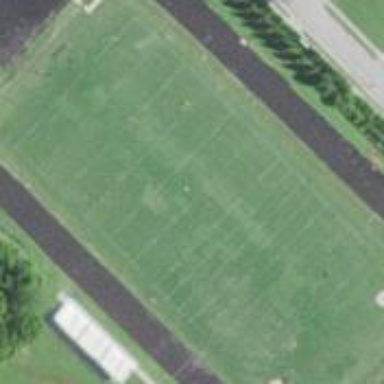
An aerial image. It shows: American football pitch for leisure and sport activities.